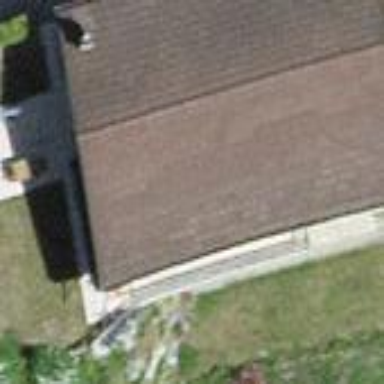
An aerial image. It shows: Simple house.